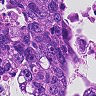
Metastatic tissue present: yes